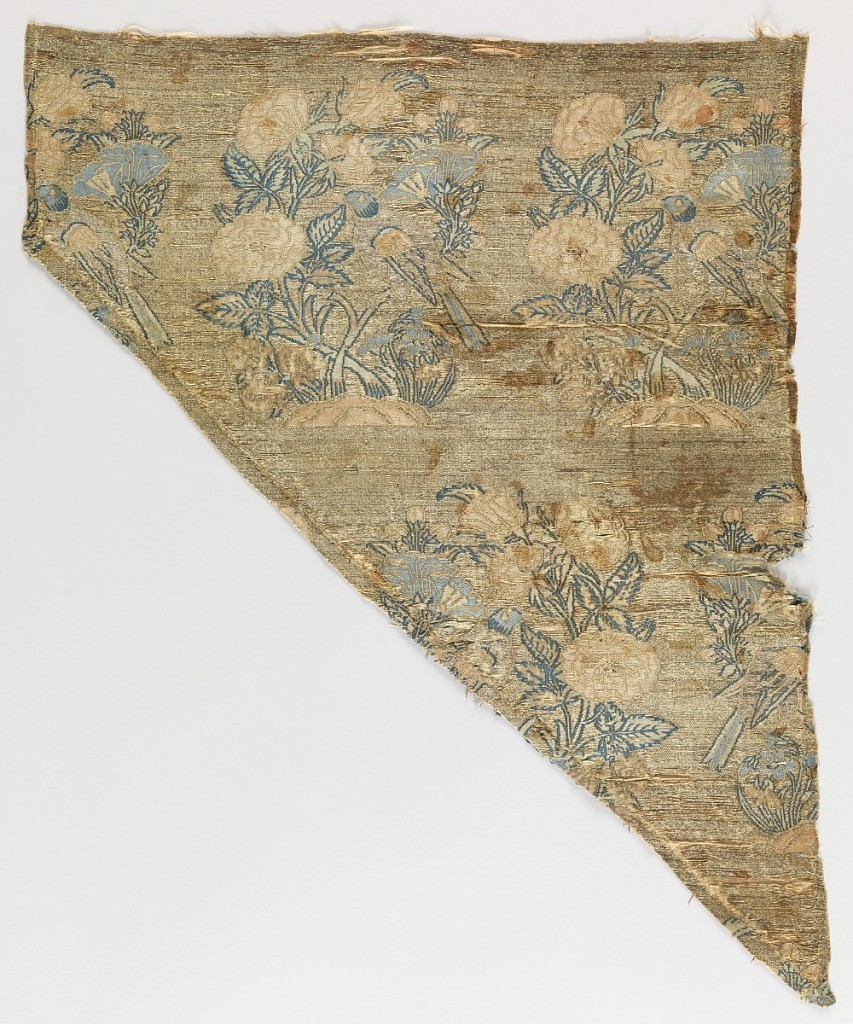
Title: Fragment
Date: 17th century
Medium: silk, metallic yarns Technique: compound twill weave with discontinuous supplementary weft patterning (brocaded)
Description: Fragment of woven silk with a repeating pattern of a bird perched on a branch of roses arising from a mound. In pale blue, green, and pink silks on a silver metallic ground.